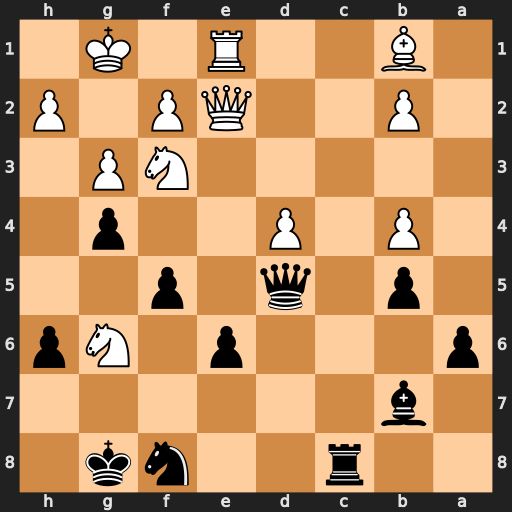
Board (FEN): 2r2nk1/1b6/p3p1Np/1p1q1p2/1P1P2p1/5NP1/1P2QP1P/1B2R1K1
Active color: b
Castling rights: -
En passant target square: -
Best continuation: Nxg6 Qxe6+ Qxe6